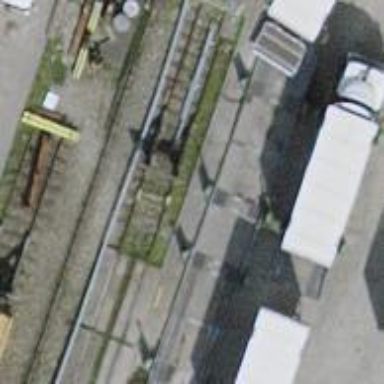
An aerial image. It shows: Railway buffer stop.